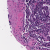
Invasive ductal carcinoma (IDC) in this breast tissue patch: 0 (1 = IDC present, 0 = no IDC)